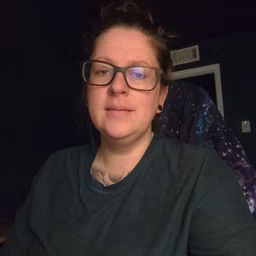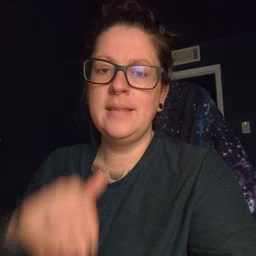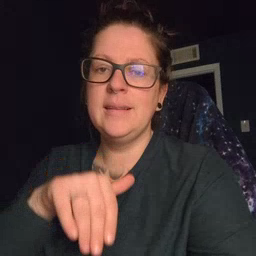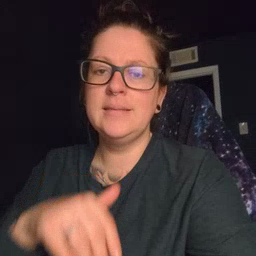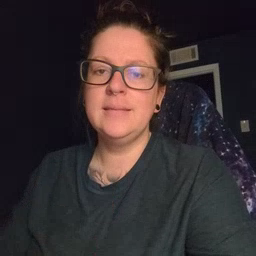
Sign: night